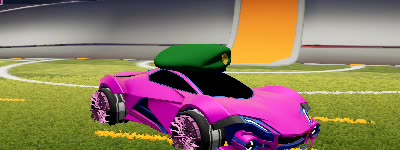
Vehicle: werewolf